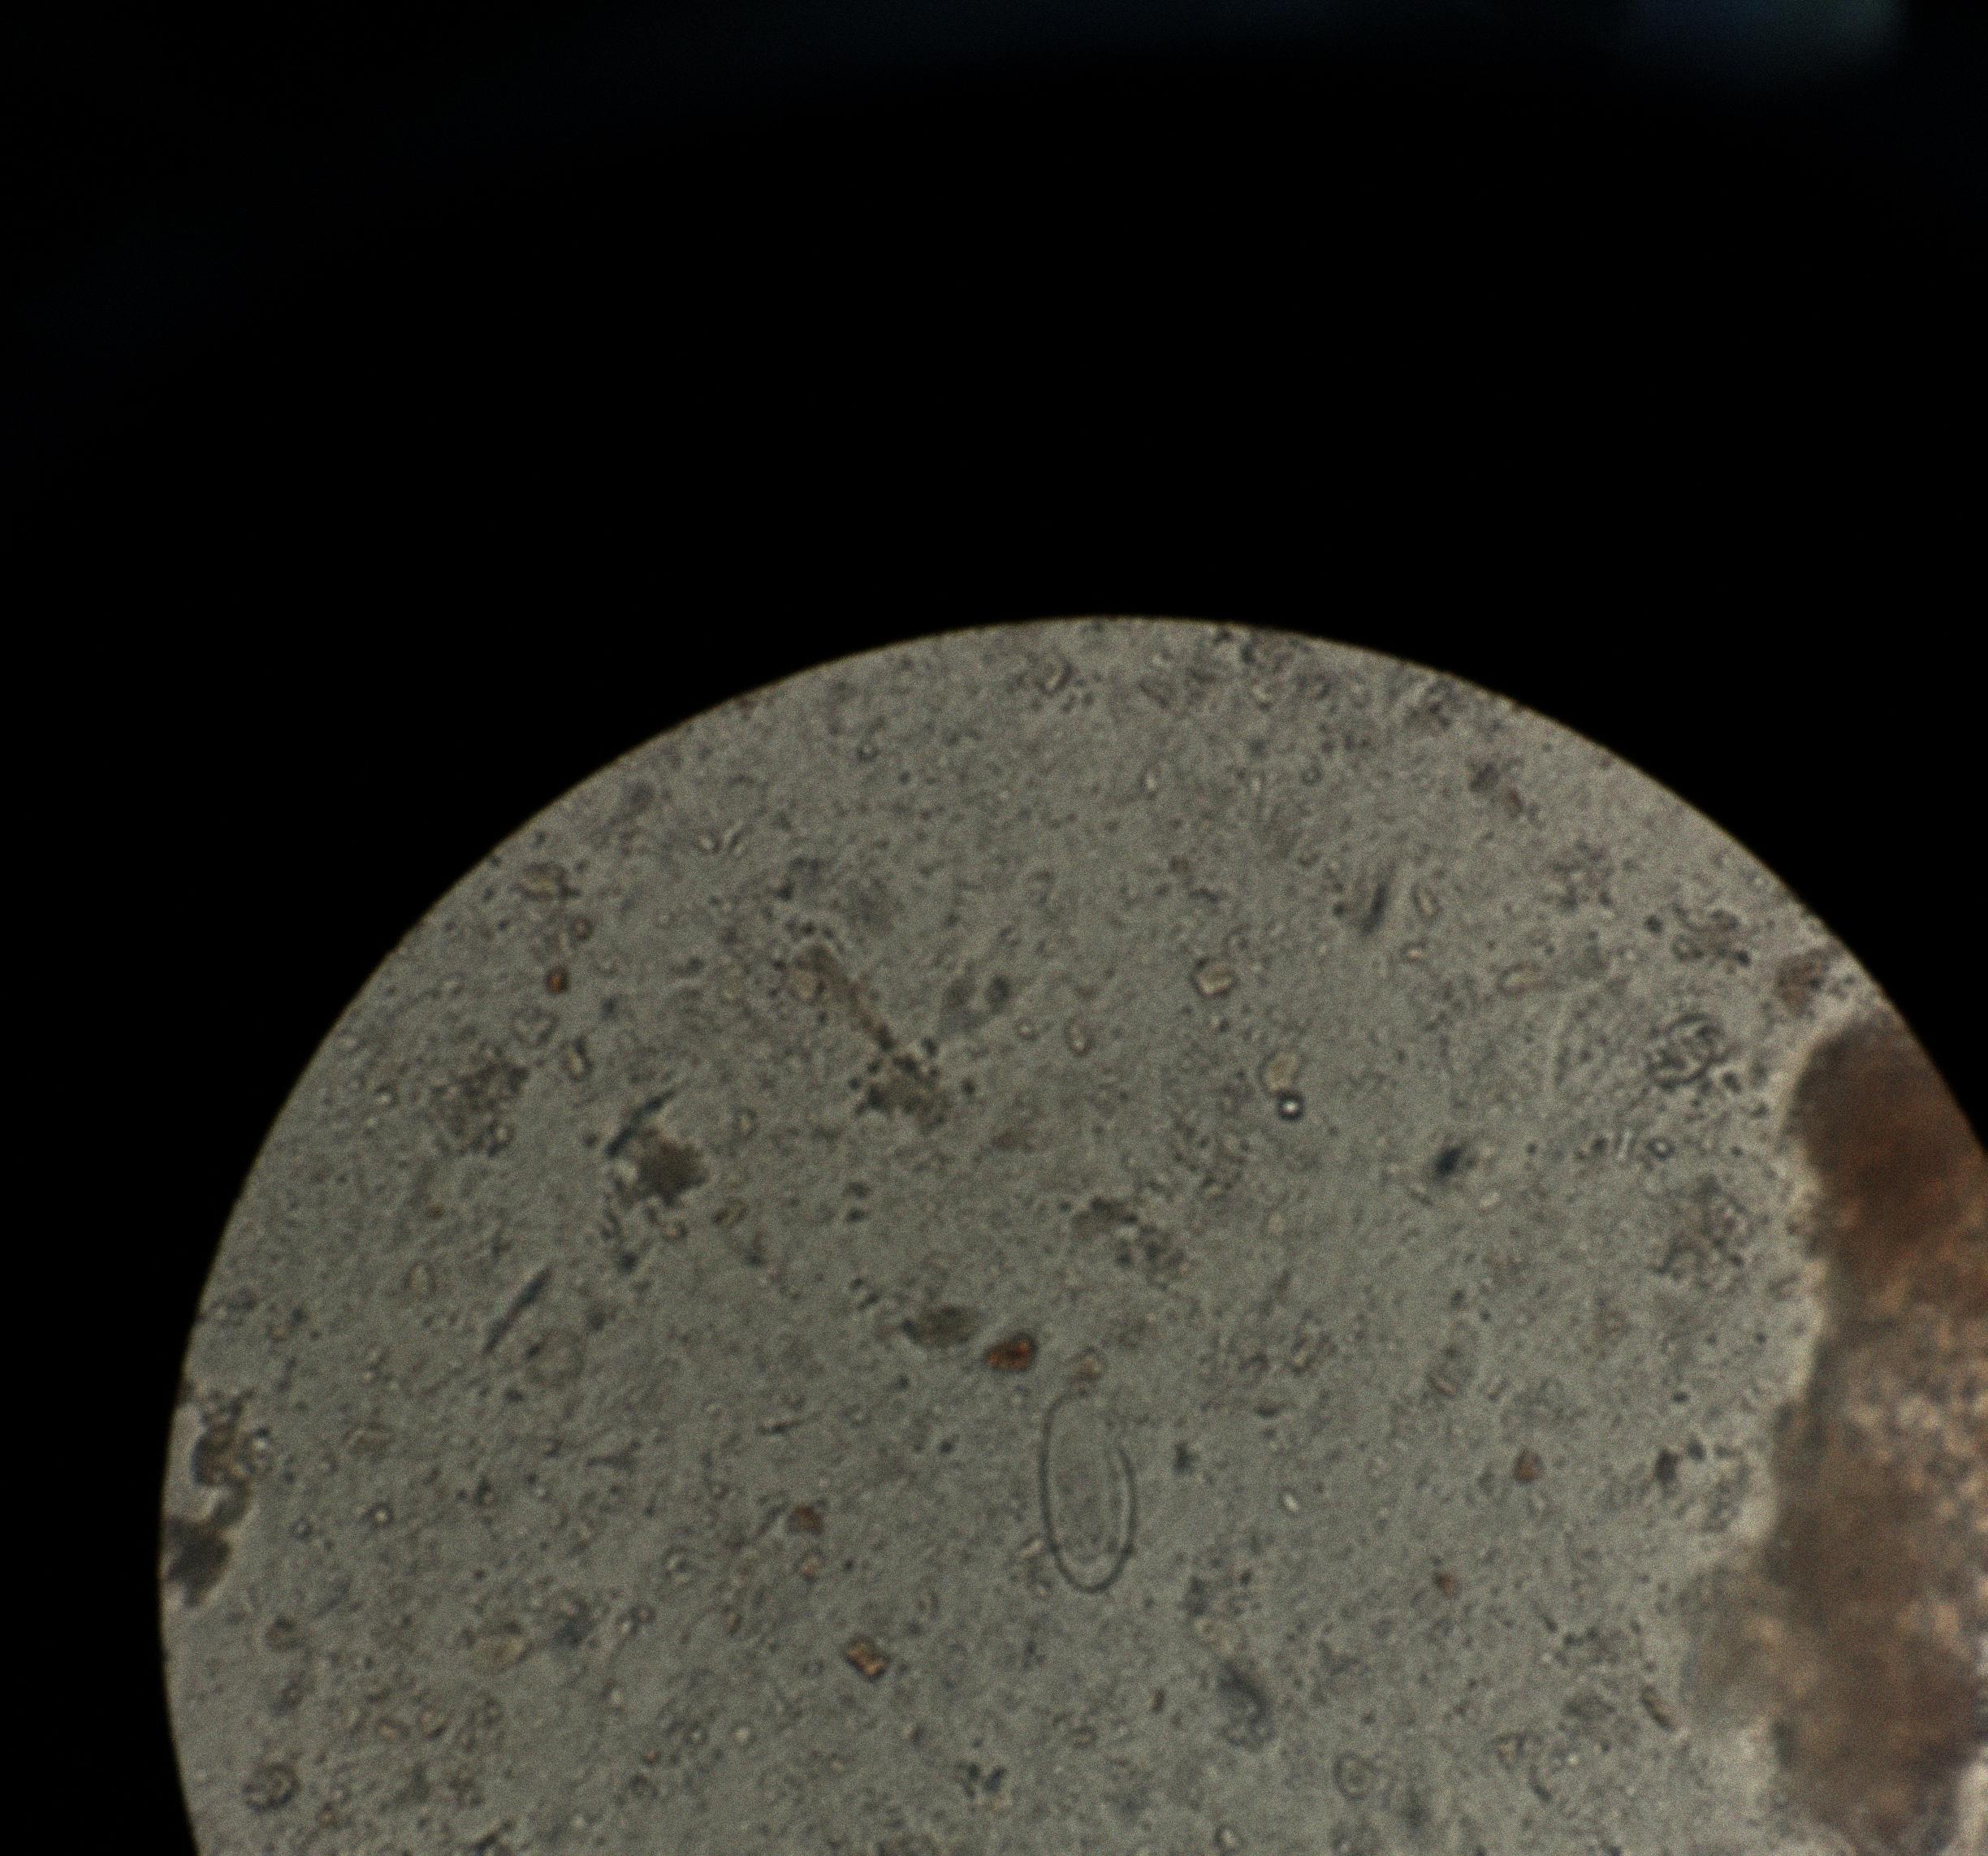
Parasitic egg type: Enterobius vermicularis